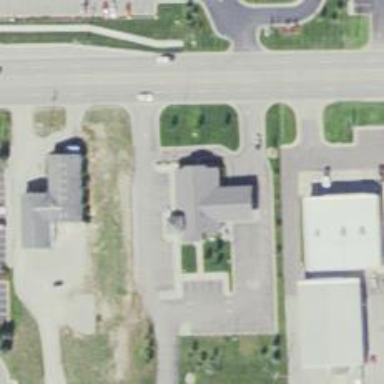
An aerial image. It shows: Healthcare clinic.